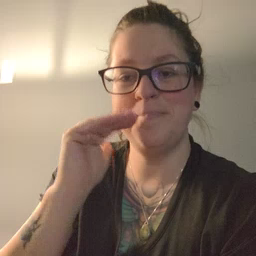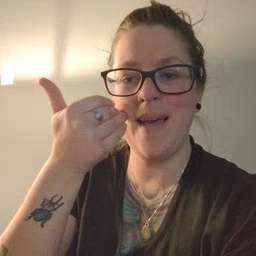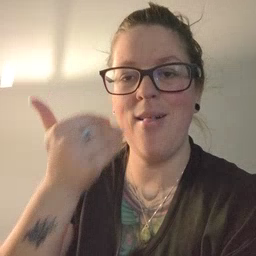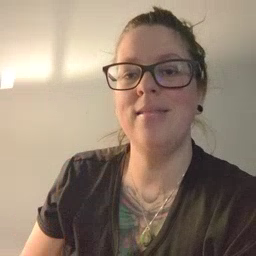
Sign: smile